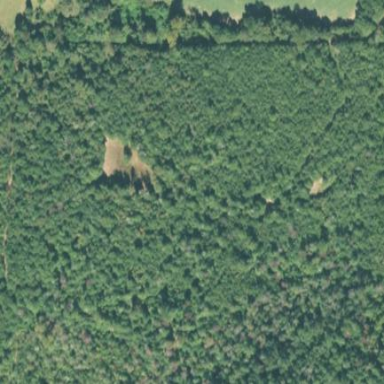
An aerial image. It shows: Mixed leaf woodland.